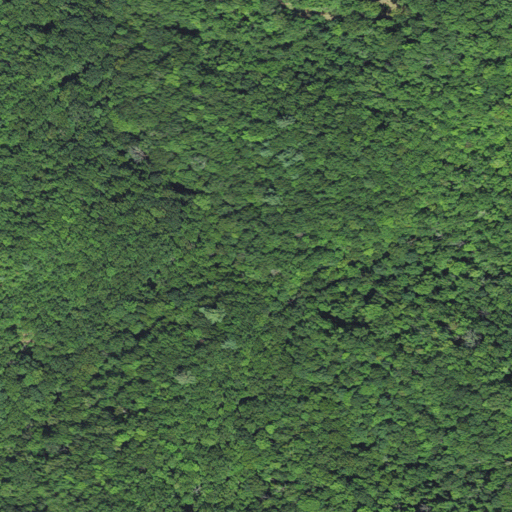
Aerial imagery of valley in North Carolina named Grapevine Cove containing mixed forest and deciduous forest